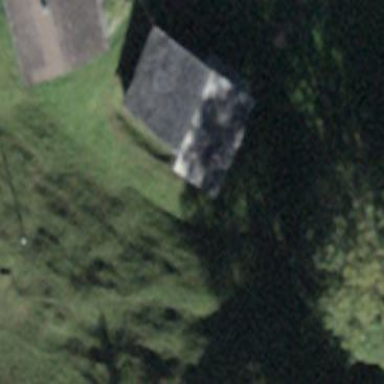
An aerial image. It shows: Barn.